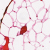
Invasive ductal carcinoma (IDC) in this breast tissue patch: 0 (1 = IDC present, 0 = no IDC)